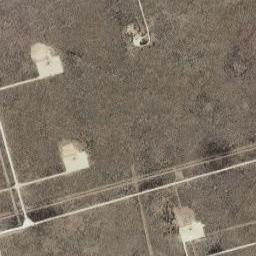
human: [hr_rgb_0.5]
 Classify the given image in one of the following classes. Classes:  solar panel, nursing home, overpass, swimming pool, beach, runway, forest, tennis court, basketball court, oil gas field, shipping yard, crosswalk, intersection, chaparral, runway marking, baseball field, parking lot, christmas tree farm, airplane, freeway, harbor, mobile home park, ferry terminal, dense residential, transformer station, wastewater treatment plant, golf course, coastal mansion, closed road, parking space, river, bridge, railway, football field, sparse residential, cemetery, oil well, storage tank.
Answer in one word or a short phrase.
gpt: oil gas field